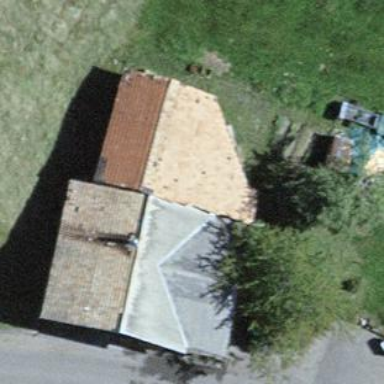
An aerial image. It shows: Rural barn.